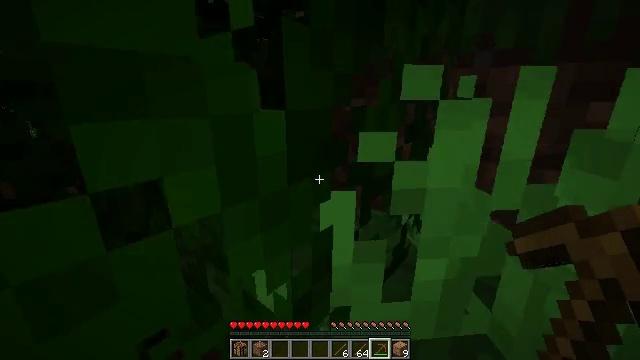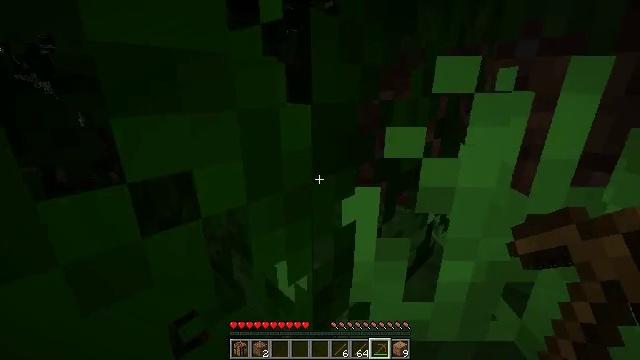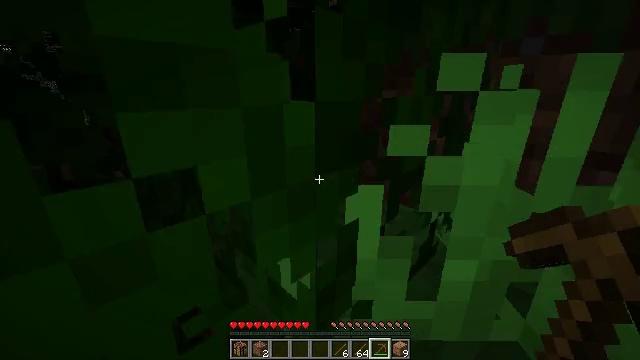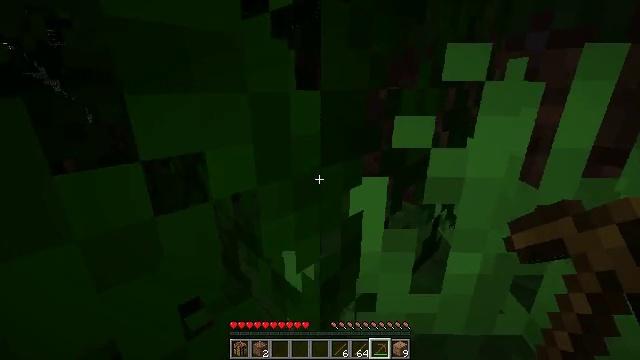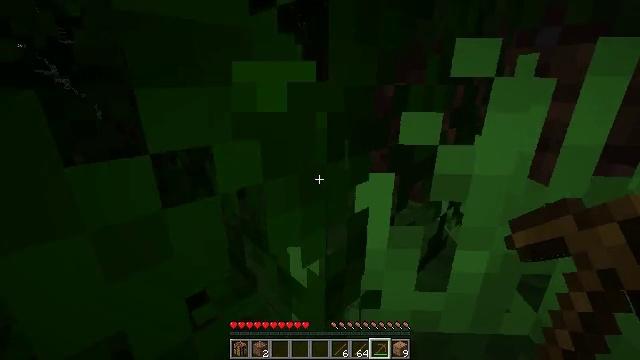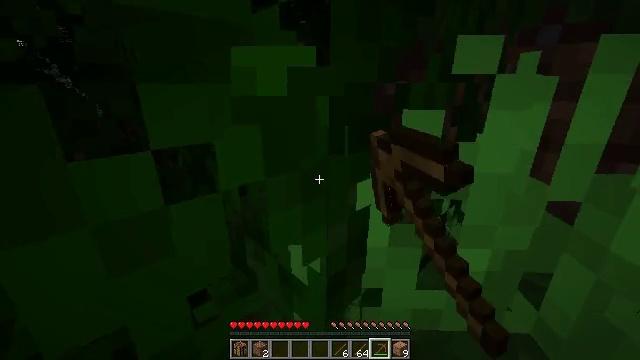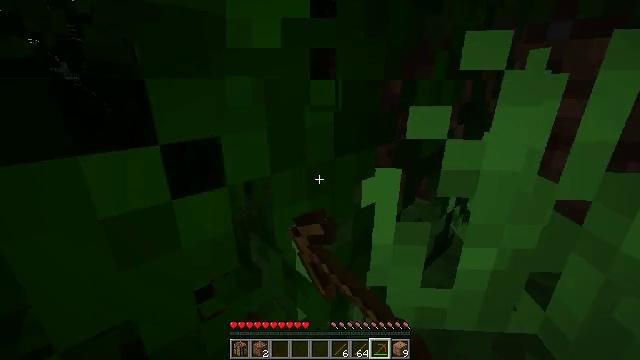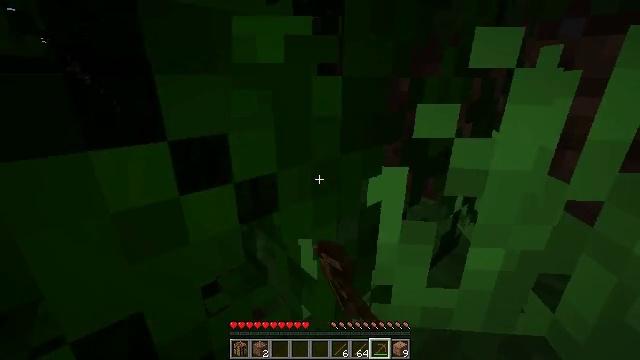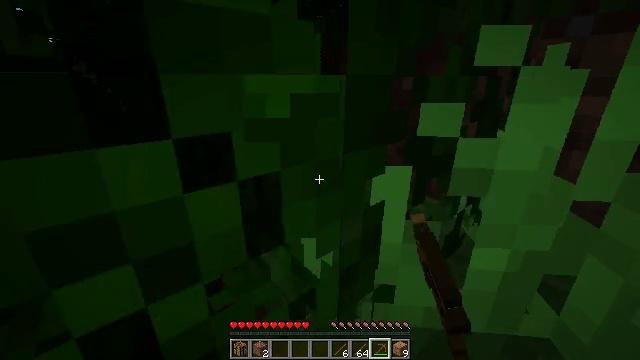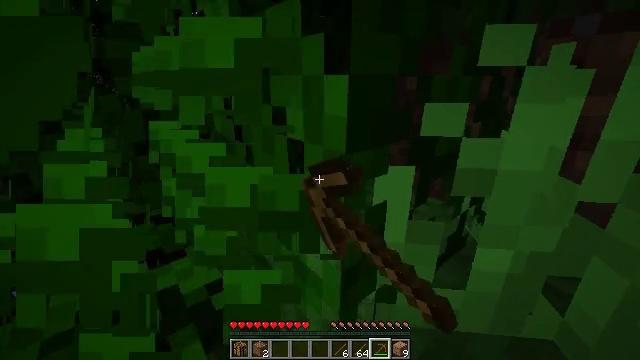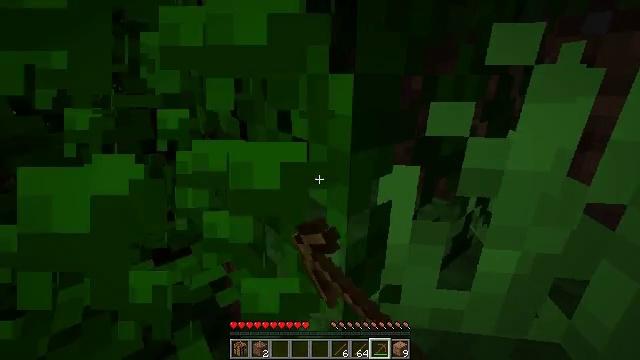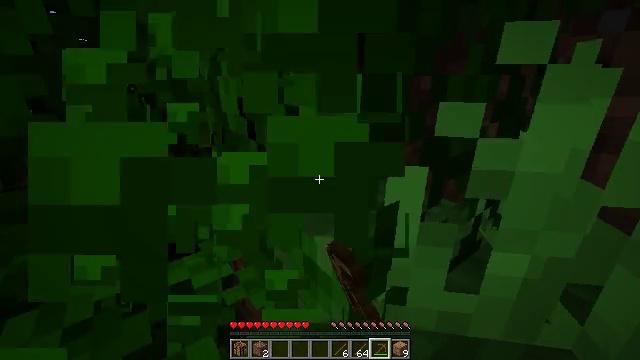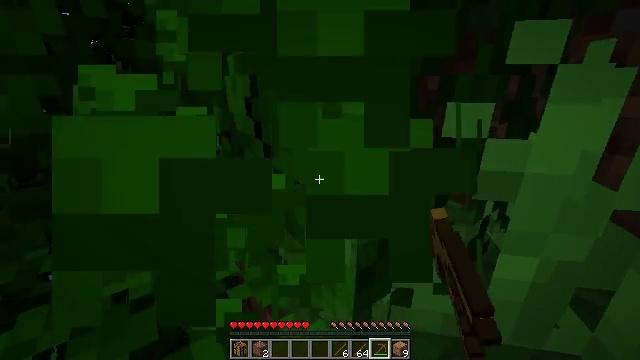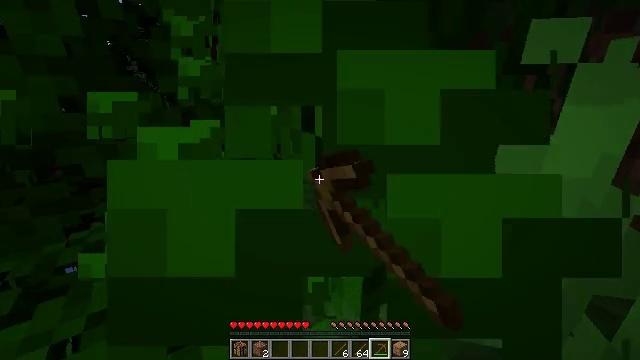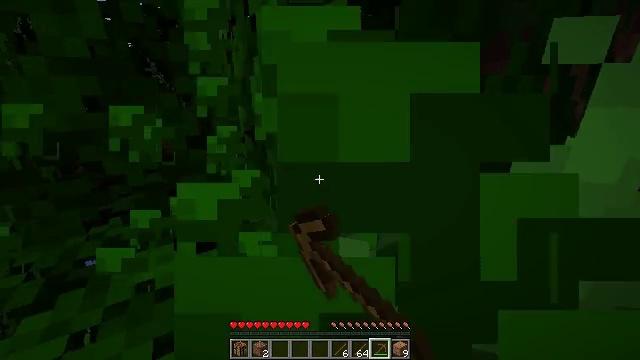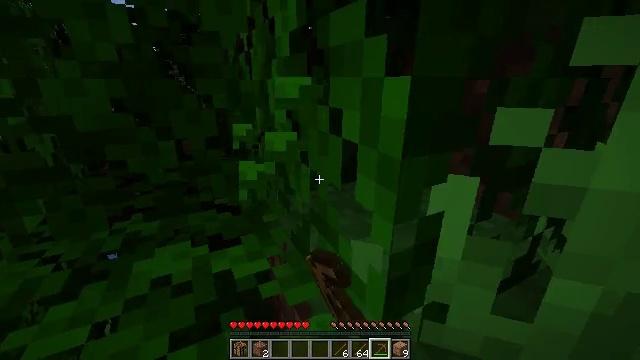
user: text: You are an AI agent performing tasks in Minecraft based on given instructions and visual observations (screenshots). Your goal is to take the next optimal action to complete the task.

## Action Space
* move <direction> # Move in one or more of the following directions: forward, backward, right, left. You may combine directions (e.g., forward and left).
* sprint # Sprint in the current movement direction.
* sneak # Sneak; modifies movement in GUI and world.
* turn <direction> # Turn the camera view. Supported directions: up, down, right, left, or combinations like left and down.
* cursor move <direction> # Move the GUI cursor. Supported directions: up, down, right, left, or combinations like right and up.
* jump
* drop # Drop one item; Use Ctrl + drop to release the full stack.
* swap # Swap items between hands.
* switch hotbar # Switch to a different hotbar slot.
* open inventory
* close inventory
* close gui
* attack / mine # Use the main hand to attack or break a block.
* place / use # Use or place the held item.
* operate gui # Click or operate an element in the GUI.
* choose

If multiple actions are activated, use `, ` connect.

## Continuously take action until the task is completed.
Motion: motion action
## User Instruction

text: Break oak leaves from the trees.
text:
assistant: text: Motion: move forward, turn left and down
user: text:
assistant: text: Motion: no_op
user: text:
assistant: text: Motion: no_op
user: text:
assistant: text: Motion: turn left, attack / mine
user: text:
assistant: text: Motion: attack / mine
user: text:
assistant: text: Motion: turn left, attack / mine
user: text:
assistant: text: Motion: turn left, attack / mine
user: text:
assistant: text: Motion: attack / mine
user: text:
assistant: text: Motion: attack / mine
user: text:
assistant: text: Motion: turn left, attack / mine
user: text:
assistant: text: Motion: turn left, attack / mine
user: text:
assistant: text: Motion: turn left, attack / mine
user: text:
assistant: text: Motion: turn left, attack / mine
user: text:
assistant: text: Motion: turn left, attack / mine
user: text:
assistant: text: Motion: turn left, attack / mine
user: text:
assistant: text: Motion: attack / mine
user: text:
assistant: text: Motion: attack / mine
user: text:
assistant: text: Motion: attack / mine
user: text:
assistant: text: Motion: attack / mine
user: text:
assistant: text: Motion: attack / mine
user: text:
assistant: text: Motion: turn left, attack / mine
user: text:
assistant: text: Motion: turn left and up, attack / mine
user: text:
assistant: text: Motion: turn left and up, attack / mine
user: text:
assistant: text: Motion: turn left, attack / mine
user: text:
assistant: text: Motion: attack / mine
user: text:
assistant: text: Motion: attack / mine
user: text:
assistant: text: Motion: attack / mine
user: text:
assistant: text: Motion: attack / mine
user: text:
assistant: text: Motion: attack / mine
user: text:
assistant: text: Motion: attack / mine